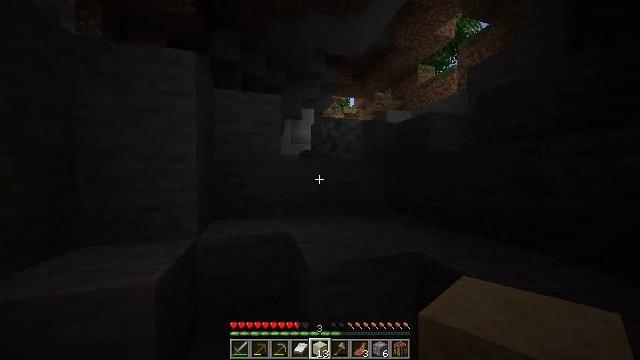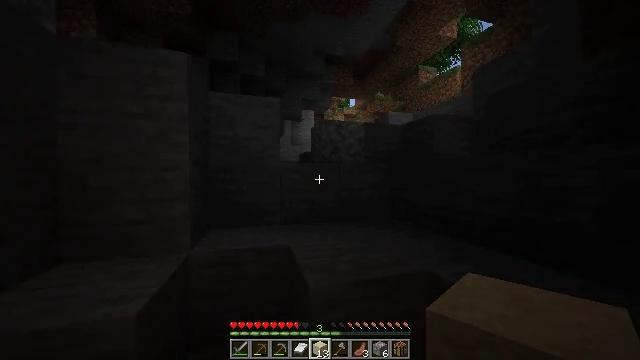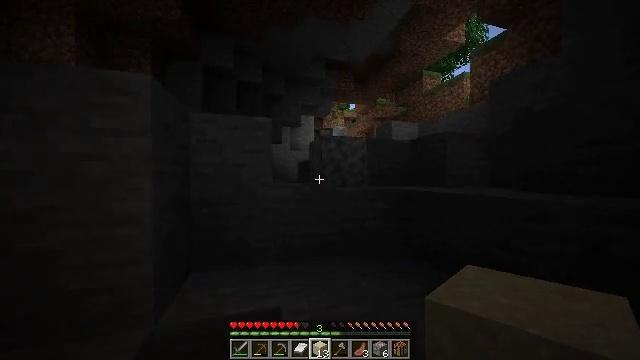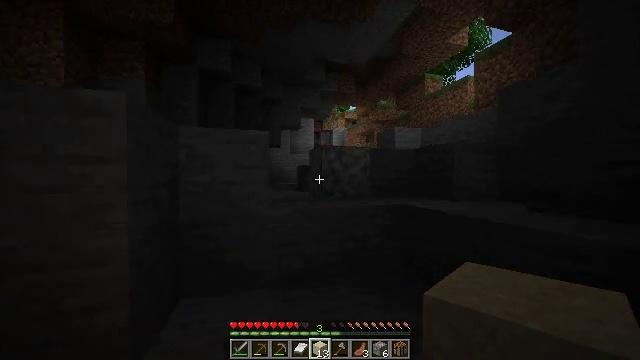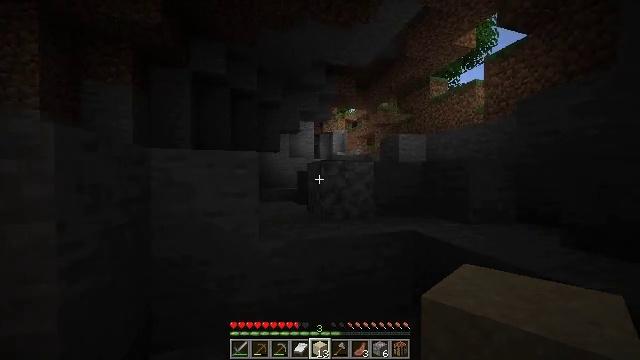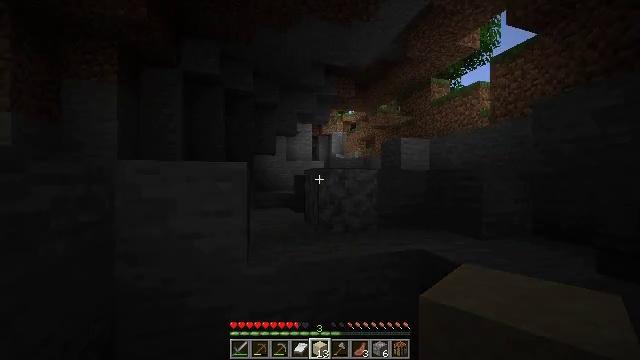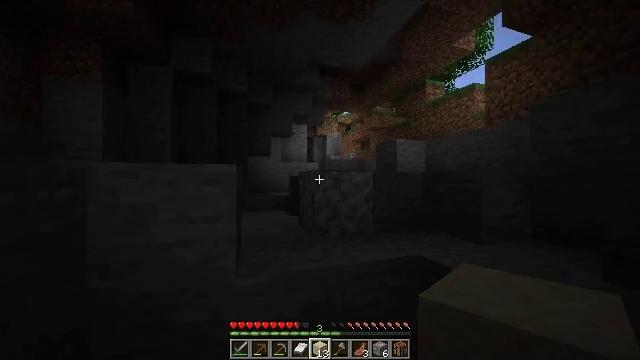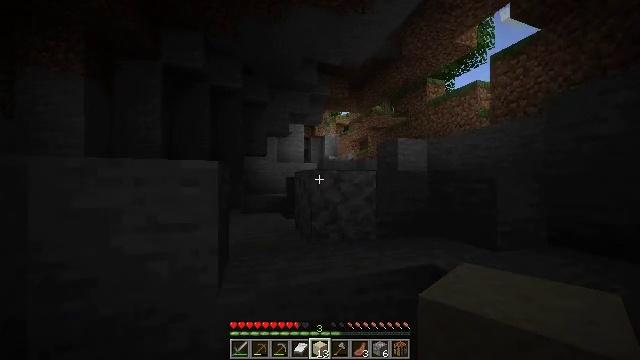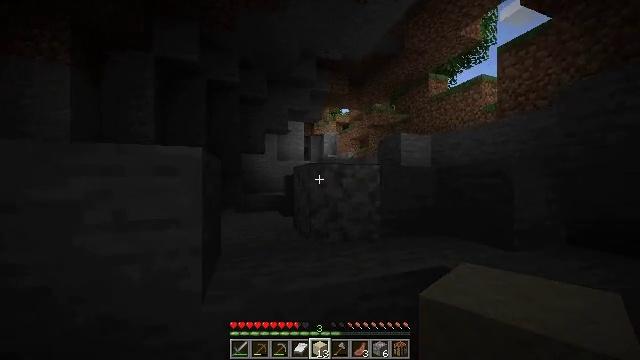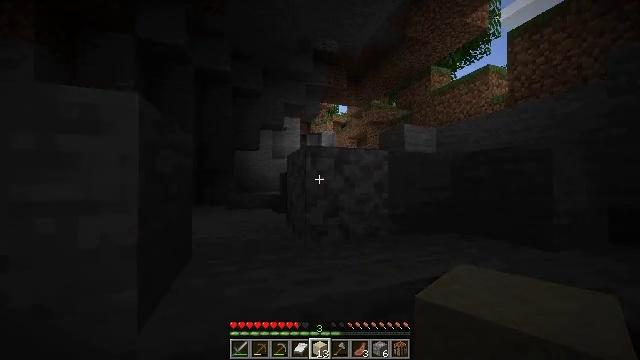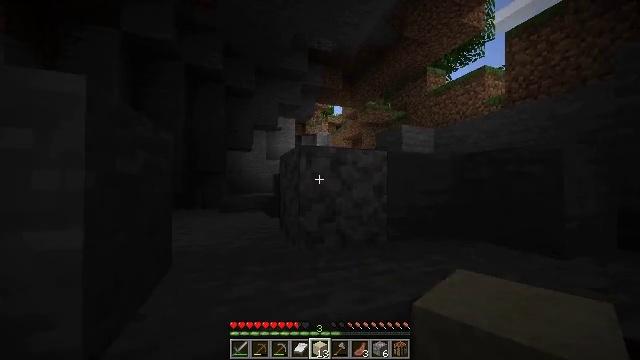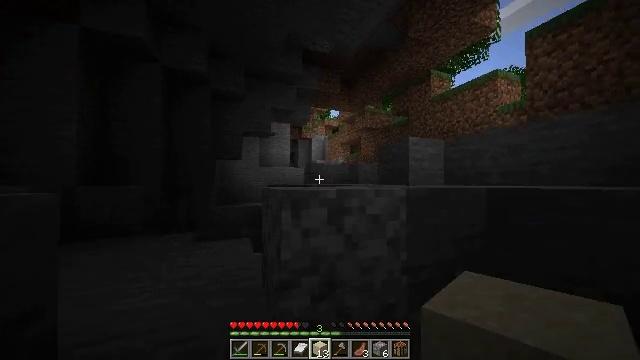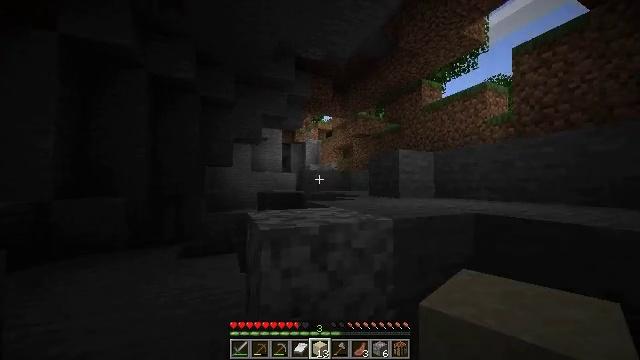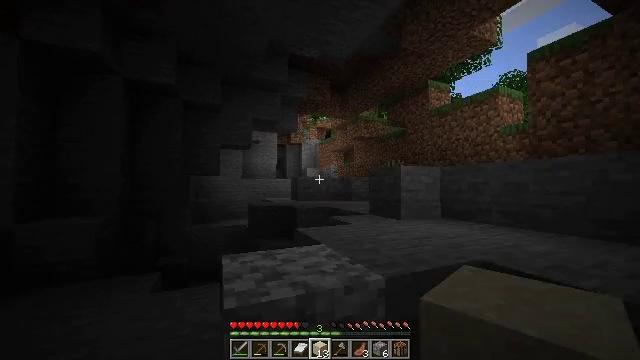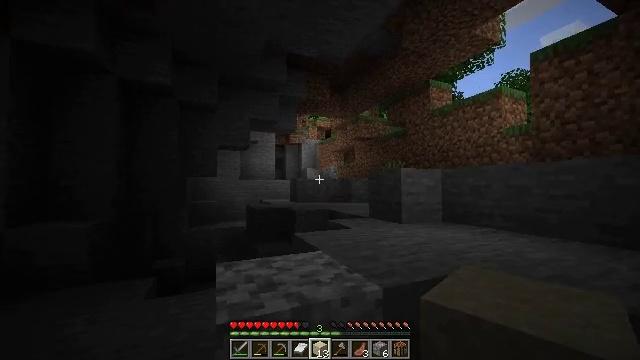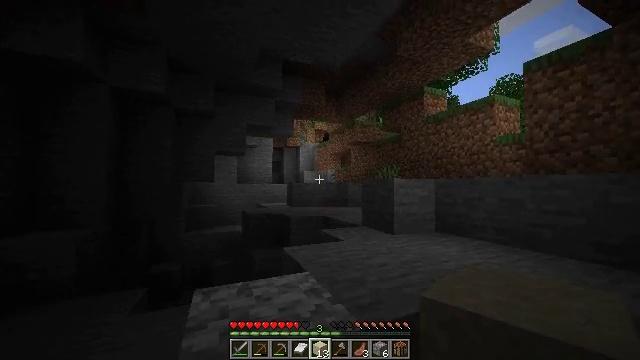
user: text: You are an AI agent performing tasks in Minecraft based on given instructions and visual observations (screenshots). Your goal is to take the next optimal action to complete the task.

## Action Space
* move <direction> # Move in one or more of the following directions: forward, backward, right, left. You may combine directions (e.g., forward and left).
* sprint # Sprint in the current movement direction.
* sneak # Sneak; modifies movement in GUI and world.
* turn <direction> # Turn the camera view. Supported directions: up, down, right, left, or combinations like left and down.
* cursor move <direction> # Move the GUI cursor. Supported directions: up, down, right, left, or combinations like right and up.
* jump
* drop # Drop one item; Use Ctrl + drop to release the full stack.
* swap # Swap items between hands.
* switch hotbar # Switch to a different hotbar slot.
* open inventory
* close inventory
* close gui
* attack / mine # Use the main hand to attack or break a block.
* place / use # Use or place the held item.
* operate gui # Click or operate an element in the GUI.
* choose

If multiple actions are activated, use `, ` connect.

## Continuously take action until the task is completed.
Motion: motion action
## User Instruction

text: Collect sugar cane near water sources.
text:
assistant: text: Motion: move forward, sprint, jump
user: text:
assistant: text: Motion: move forward, sprint, jump
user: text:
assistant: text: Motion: move forward, sprint, jump
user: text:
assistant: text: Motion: move forward, sprint, jump
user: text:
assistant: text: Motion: move forward, sprint, jump
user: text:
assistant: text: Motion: move forward, sprint, turn right, jump
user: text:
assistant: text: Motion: move forward, sprint, jump
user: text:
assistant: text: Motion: move forward, sprint, jump
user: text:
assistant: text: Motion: move forward, sprint, jump
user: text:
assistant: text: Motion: move forward, sprint, turn right, jump
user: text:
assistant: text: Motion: move forward, sprint, jump
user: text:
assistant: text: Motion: move forward, sprint, turn right, jump
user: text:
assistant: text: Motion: move forward, sprint, jump
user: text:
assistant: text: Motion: move forward, sprint, jump
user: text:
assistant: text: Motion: move forward, sprint, jump
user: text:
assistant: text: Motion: move forward, sprint, jump
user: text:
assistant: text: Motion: move forward, sprint, jump
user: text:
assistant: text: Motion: move forward, sprint, jump
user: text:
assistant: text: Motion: move forward, sprint, jump
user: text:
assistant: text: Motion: move forward, sprint, jump
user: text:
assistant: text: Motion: move forward, sprint, turn left, jump
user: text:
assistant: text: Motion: move forward, sprint, turn down
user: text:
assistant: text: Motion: move forward, sprint
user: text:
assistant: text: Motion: move forward, sprint
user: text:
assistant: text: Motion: move forward, sprint
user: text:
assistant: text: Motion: move forward, sprint, turn right
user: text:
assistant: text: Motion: move forward, sprint, turn right
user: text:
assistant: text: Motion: move forward, sprint
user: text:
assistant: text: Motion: move forward, sprint
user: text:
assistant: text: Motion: move forward, sprint